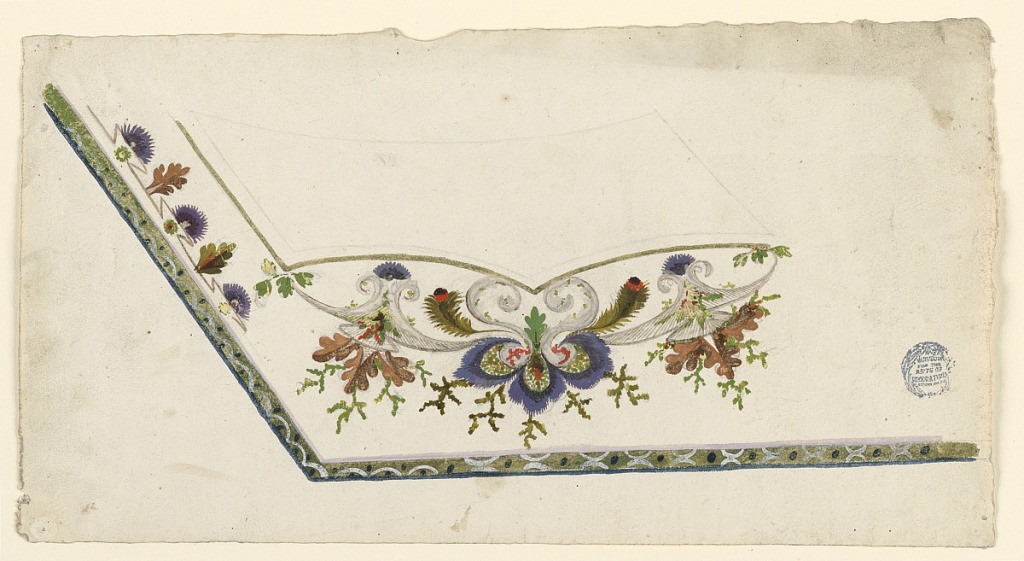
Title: Design for a Waistcoat
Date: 1780-1790
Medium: Pencil and various gouaches on paper
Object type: Drawing
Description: Design for the embroidery at the border of a man's waistcoat. A kind of moulding is shown along the edge of the waistcoat. Beside its using part is a crenellated border, from which leaves and halves of blossoms grow alternatively. Beneath the pocket edge is a tripartite motif. Its central part consists of half a blossom from which a leaf two scrolls and two feathers rise. It is flanked by scroll and leaf motifs. Root like boughs hang downward.